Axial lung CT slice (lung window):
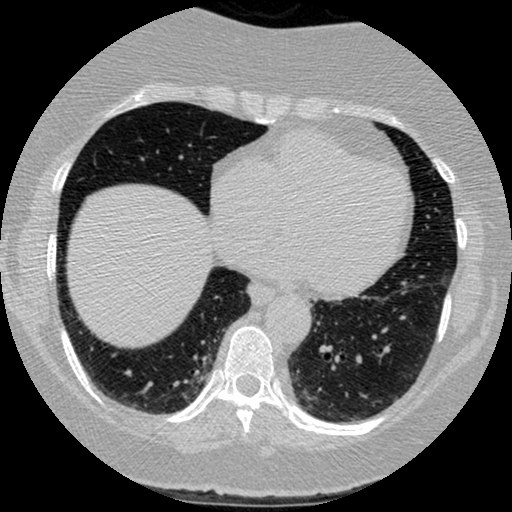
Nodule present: no